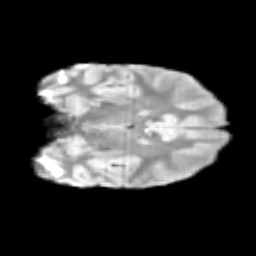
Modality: T2w
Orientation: coronal
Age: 9
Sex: female
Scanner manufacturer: siemens
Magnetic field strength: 3 T
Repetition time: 3.8 s
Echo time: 0.07 s